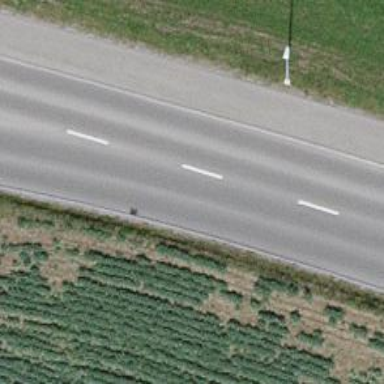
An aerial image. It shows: Primary highway with track for cycling on the right side.